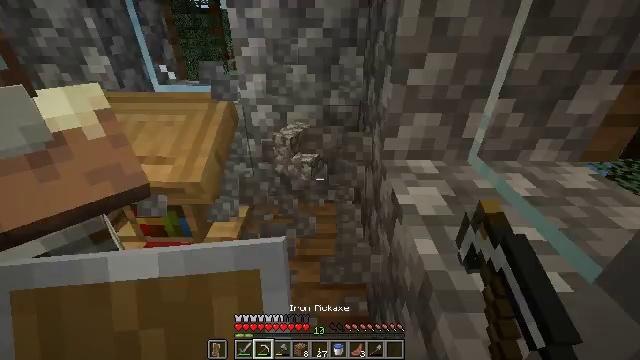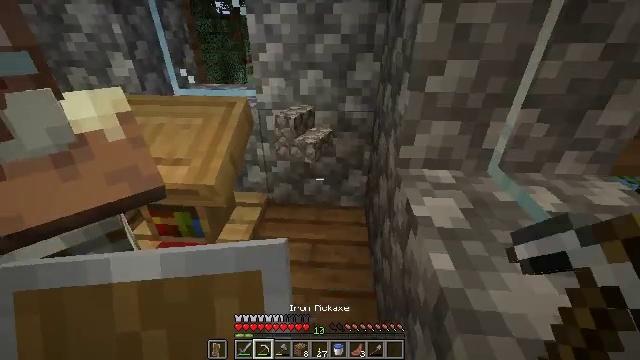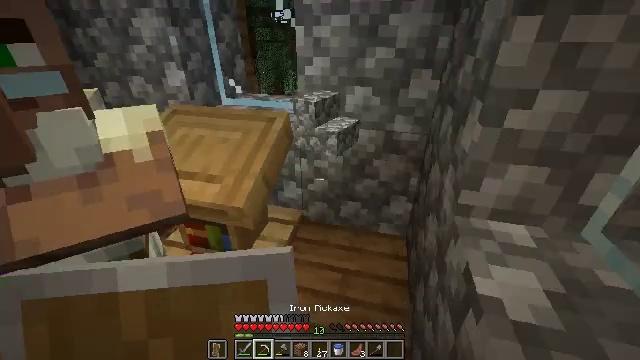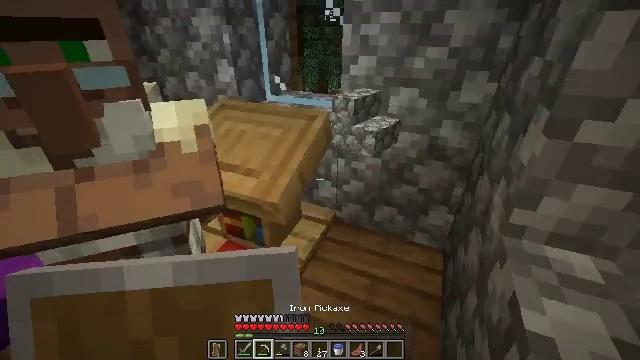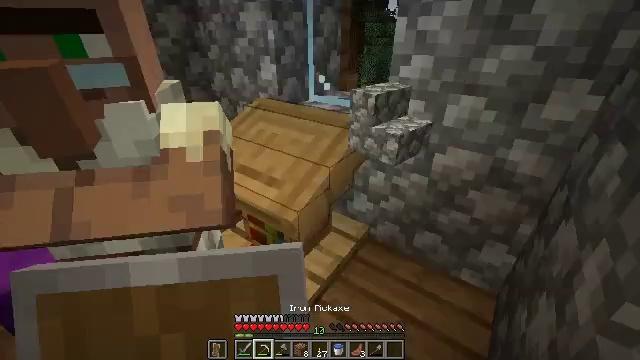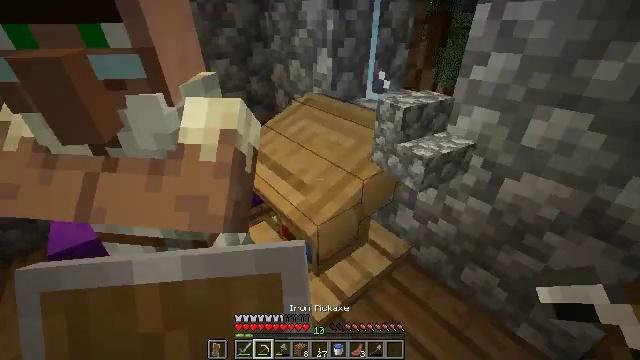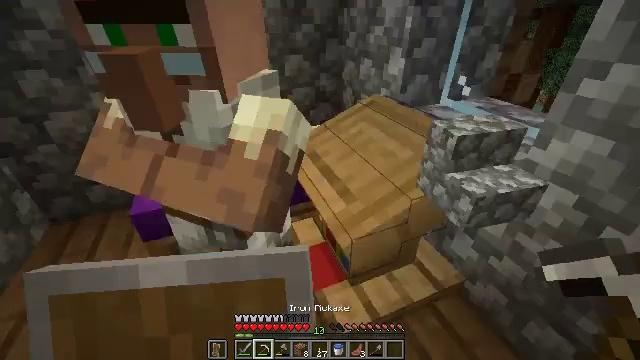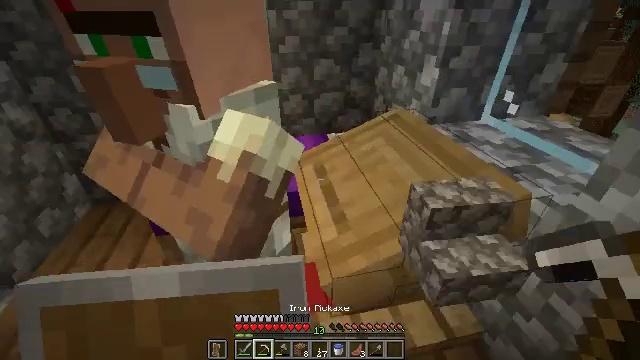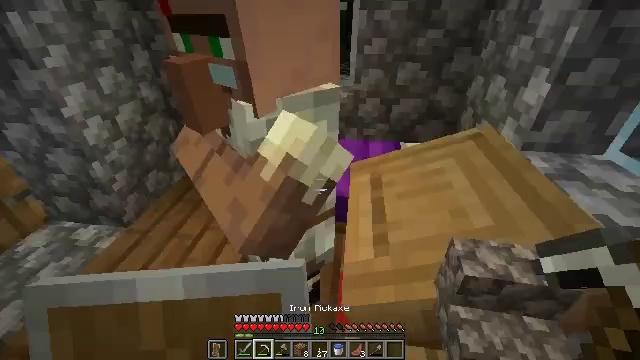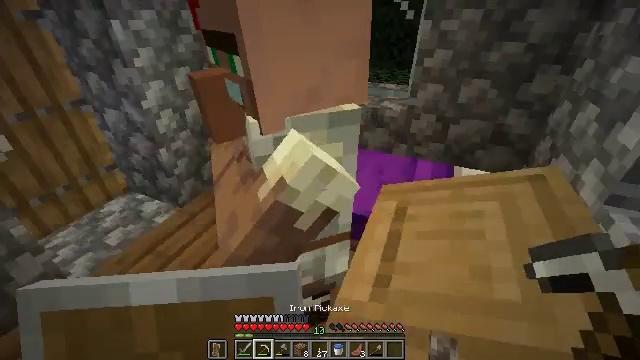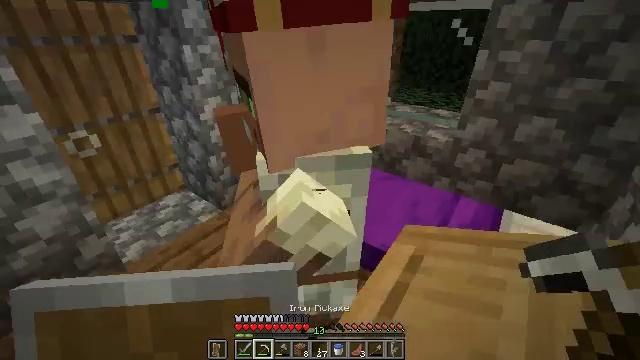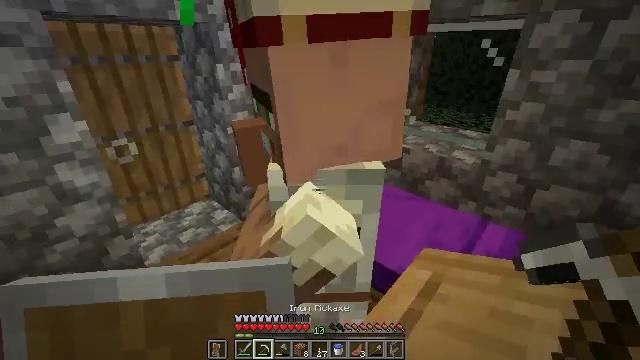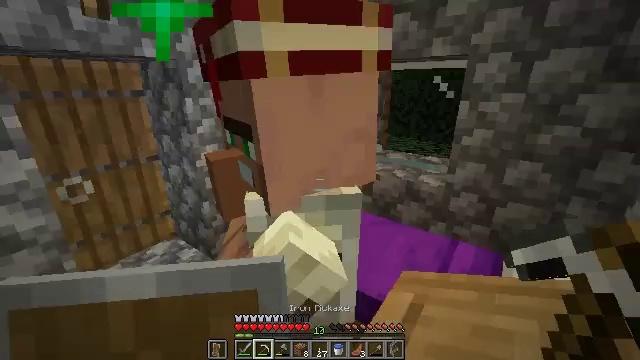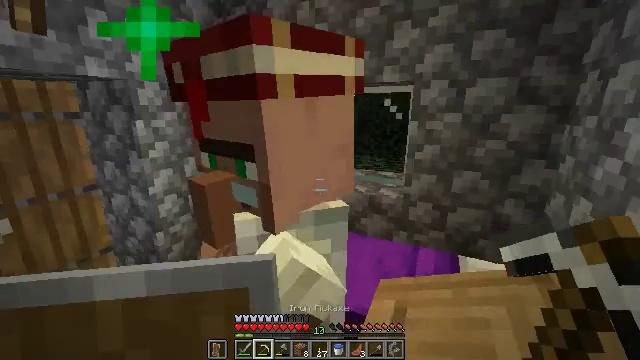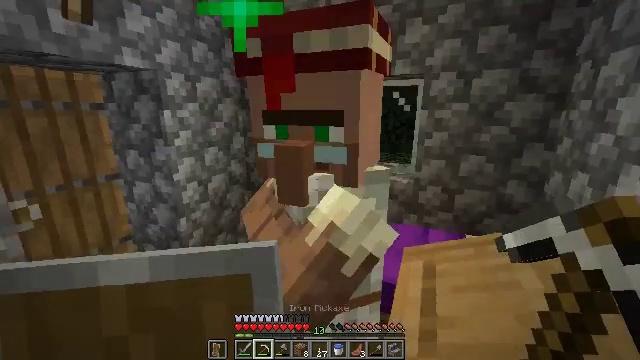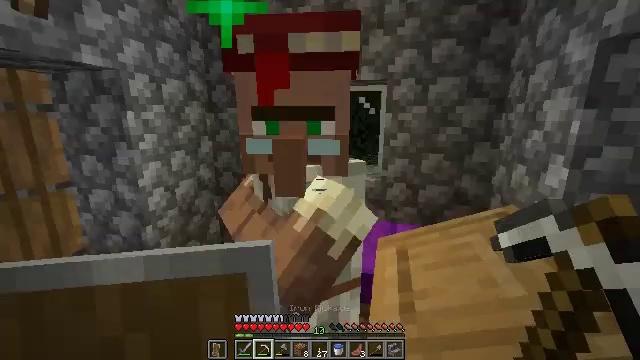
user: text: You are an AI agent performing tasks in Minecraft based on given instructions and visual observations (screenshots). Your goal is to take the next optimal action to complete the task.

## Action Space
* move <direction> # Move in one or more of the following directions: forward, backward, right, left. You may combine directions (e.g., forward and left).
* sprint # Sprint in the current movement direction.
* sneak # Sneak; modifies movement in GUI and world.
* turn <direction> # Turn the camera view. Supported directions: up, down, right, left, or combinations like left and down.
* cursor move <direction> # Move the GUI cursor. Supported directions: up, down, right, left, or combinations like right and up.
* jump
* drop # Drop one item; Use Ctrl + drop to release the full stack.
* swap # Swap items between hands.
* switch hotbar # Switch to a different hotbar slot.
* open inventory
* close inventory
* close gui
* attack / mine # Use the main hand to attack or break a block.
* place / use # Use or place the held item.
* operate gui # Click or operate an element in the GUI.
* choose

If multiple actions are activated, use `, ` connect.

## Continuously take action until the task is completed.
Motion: motion action
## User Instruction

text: Retrieve the lectern from the structure.
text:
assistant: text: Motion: move forward, turn left
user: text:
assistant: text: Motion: move forward and move right, turn left and up
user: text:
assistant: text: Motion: move forward and move right, turn left
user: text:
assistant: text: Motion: move forward and move right, turn left
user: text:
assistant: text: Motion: move forward and move right, turn left and down
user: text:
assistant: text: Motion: move forward and move right, turn left
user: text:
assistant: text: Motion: move forward and move right, turn left
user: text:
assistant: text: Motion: move forward and move right, turn left
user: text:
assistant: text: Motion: move forward and move right, turn left
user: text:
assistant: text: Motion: turn left and up
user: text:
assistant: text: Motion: move left, turn left and up
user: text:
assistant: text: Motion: move left, turn right and up
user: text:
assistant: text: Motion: move back and move left, turn right and up
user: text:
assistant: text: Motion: move back and move left, turn right
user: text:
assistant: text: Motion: move back and move left, turn right and up
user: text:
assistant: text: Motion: move back and move left, turn right and up
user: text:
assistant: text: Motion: move back and move left, turn right
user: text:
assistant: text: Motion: move back and move left
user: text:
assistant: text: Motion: move back, use / place
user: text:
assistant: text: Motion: use / place
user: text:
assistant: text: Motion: use / place
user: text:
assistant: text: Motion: no_op
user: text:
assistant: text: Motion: no_op
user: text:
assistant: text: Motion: open gui
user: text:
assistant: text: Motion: no_op
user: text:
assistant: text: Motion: no_op
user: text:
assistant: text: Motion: no_op
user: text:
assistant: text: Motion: cursor move right
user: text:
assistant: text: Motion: no_op
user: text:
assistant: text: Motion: cursor move left and up